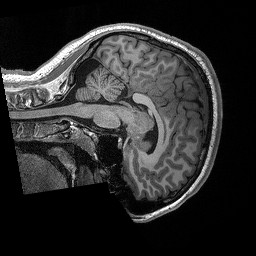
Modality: T1w
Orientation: sagittal
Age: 20
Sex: male